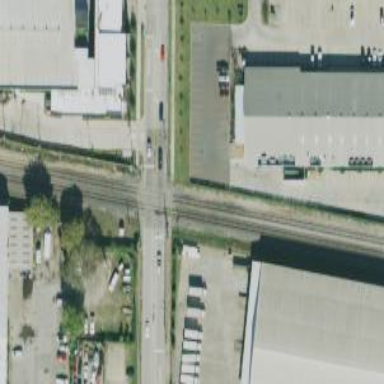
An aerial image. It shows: Railway level crossing.